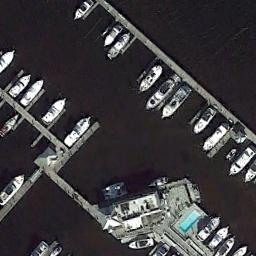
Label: harbor